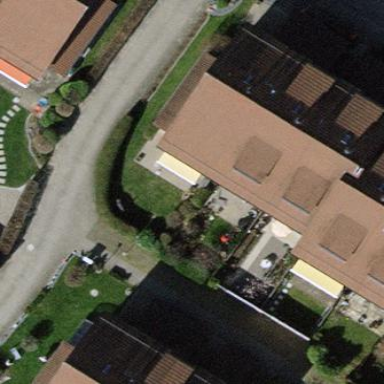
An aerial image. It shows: Terrace building.